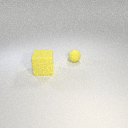
small yellow rubber sphere behind large yellow rubber cube